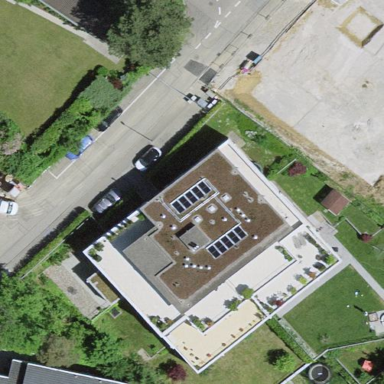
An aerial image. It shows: Simple house.